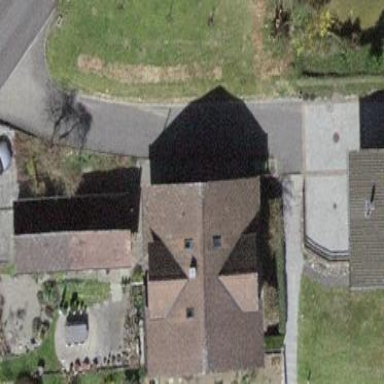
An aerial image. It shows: Detached building with gabled roof.